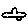
Label: car